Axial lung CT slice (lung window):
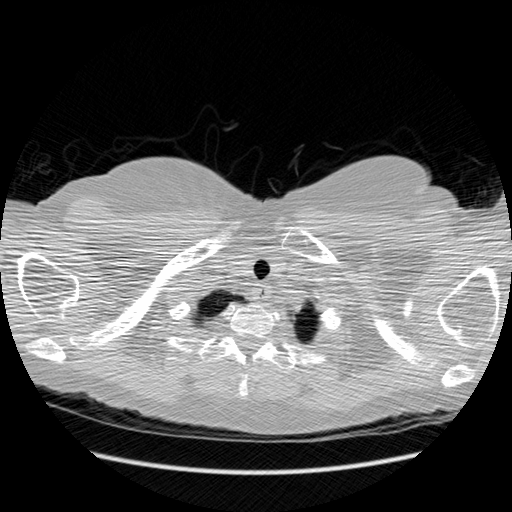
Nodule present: no